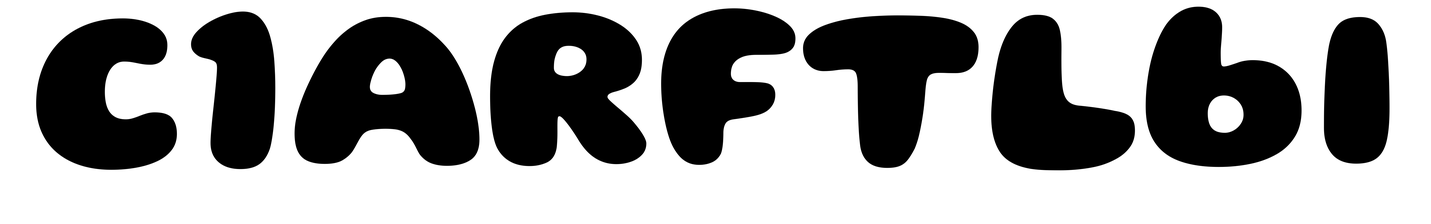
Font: Gluten_ExtraBold